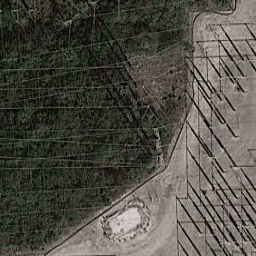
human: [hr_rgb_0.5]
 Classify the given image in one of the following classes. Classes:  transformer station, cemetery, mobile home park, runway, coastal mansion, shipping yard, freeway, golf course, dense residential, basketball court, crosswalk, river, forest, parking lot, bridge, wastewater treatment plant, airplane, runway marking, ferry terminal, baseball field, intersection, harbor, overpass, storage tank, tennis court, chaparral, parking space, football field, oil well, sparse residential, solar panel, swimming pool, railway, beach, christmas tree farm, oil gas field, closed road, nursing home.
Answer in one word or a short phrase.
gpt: transformer station